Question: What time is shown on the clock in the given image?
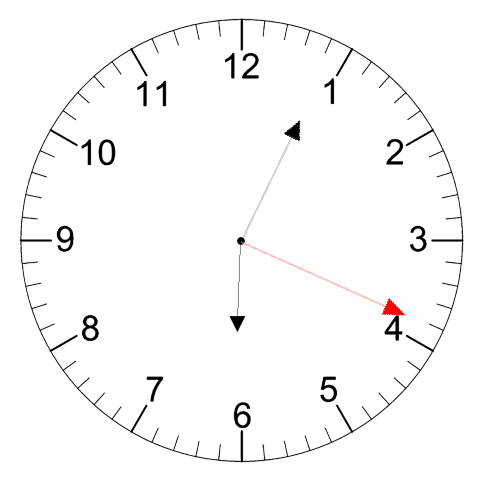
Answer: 06:04:19